Question: I'm taking some images and, using ImageMagick via PHP scripts, removing their backgrounds as well as I can. Lots of the images have solid color backgrounds, so it works pretty well. The only problem is that the output image retains the original dimensions, full of empty space. Is there a way in ImageMagick to determine the bounds of the non-transparent content and adjust the canvas accordingly?

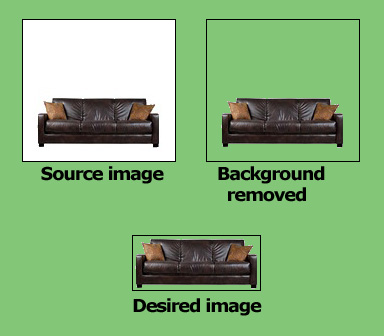
Answer: The ImageMagick processing options is <URL> article.
 source
'convert -trim source.png desired.png'
 desired